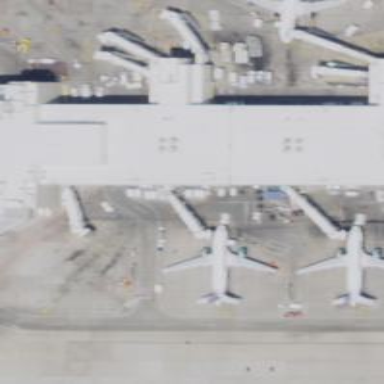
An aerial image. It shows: Airport gate.